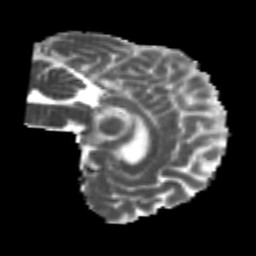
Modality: MD
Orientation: sagittal
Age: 22
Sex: male
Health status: healthy
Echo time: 0.074 s